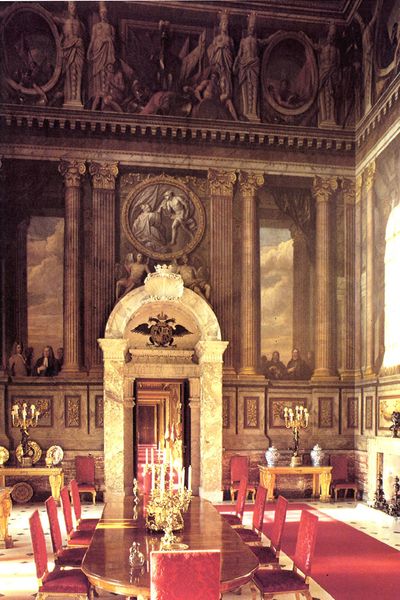
Titel: Blenheim Castle
Künstler: John Vanbrugh
Standort: Oxford (EU - GB)
Schlagwörter: wolken, fenster, licht, pfeiler, stühle, säulen, tisch, tür, zimmer, rot, ornament, teppich, teller, bild, innenraum, interieur, renaissance, amphoren, bogen, pilaster, saal, dekoration, tafel, kerzen, kronleuchter, medaillon, palast, dom, altar, fries, kerzenständer, kerzenleuchter, portikus, fresken, karyatide, fresko, einrichtung, karyatiden, freis, köpf, tisch#